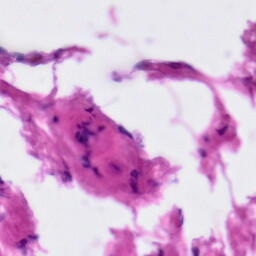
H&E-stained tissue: Tonsil